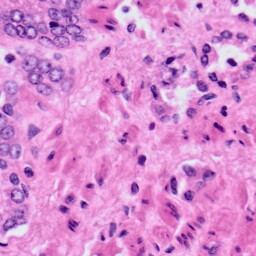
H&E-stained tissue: Prostate